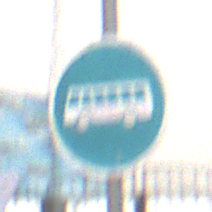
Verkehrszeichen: Busssonderstreifen
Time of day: MorningAfternoon
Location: Outdoor (Suburban)
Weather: Overcast
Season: NotSpecified
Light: Natural